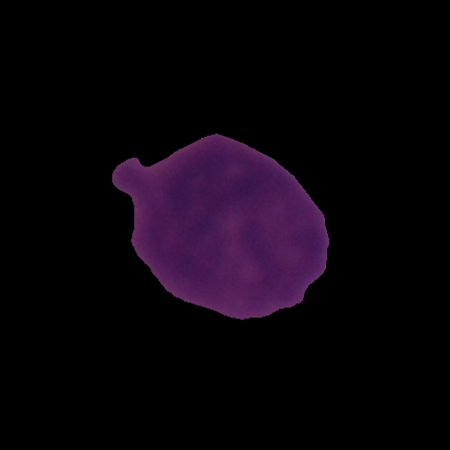
Label: cancer